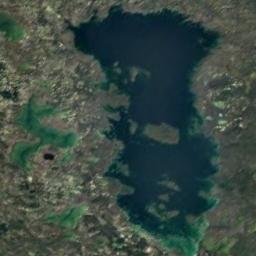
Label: lake